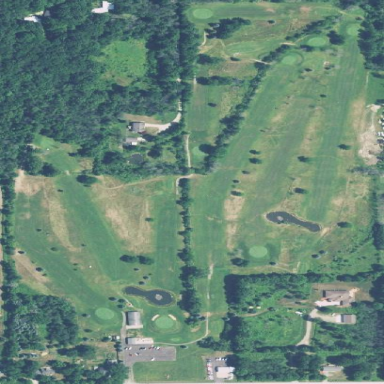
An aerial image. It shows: Golf course.